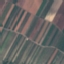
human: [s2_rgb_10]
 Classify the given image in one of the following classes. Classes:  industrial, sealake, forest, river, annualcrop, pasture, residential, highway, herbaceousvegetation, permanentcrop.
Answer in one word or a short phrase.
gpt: PermanentCrop